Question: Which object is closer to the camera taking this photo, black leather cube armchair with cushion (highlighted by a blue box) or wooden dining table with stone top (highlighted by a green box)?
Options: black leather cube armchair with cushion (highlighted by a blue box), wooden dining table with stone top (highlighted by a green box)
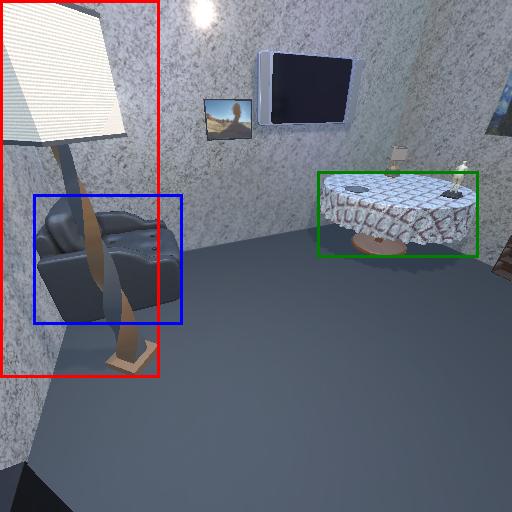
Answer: black leather cube armchair with cushion (highlighted by a blue box)